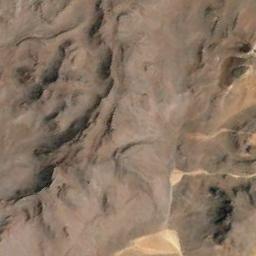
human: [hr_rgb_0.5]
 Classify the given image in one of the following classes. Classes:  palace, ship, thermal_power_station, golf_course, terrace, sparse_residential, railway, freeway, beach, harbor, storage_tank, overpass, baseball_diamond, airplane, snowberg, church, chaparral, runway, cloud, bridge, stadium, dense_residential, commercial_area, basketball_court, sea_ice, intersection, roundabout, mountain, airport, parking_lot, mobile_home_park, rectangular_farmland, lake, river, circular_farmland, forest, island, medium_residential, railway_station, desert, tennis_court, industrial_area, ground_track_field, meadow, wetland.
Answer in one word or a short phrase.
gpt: mountain